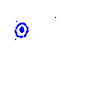
Particle: electron